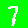
Digit: 7